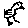
Label: bird